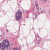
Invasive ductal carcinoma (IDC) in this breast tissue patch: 0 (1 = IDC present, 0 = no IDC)